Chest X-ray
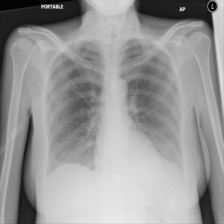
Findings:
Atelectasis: negative
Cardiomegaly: negative
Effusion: negative
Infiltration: positive
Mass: negative
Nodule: negative
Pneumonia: negative
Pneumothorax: negative
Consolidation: negative
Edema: negative
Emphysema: negative
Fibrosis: negative
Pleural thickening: negative
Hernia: negative